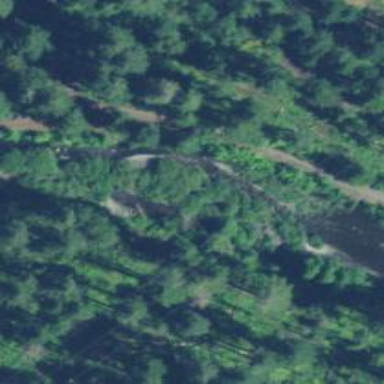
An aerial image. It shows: Path on simple-suspension bridge.